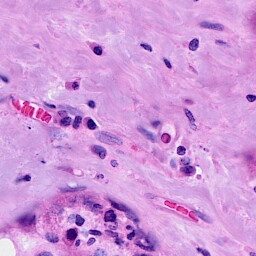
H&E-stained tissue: Breast